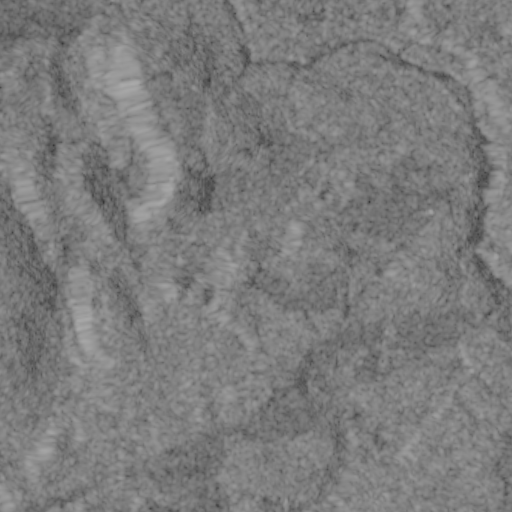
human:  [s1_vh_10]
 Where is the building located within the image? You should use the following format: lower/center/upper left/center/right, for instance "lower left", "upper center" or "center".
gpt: The building is located in the upper right of the image.
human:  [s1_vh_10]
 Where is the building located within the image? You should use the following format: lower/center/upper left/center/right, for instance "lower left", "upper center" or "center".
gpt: The building is located in the upper of the image.
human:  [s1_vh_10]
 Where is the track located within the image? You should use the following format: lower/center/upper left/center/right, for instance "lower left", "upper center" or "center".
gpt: There is no track in the image.

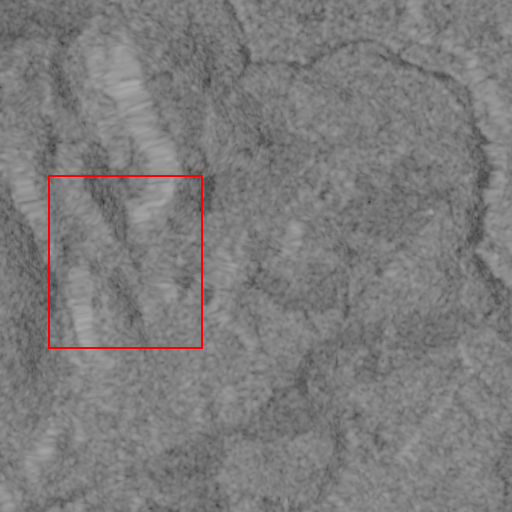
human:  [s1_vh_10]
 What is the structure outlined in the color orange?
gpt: There is no orange outline.
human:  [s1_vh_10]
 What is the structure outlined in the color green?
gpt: There is no structure outlined in green.